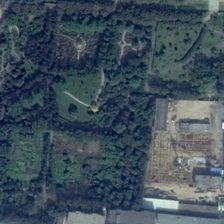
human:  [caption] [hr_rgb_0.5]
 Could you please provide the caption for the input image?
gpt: most of the park is the green area .

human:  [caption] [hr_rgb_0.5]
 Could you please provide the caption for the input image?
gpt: several buildings are near a park with many green trees .

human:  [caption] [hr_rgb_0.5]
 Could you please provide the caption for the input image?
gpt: a yellow building is in the park .

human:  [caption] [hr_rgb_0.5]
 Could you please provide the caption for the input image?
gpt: several buildings are near a park with many green trees .

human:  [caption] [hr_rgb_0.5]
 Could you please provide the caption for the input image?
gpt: most of the park is the green area .